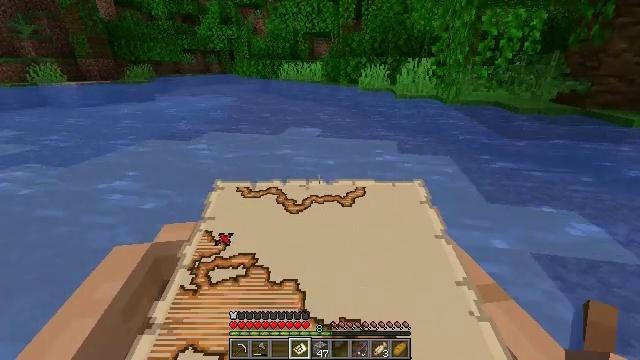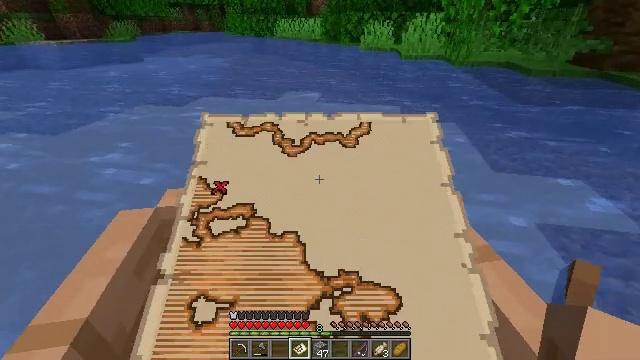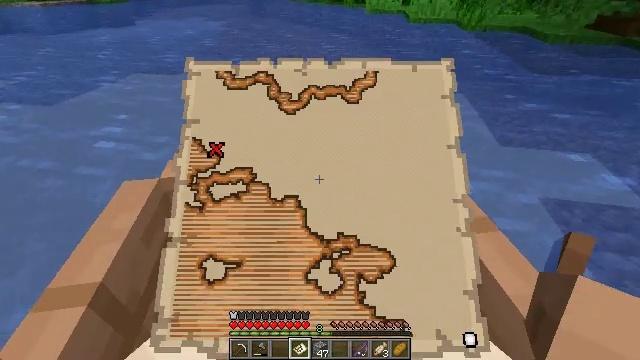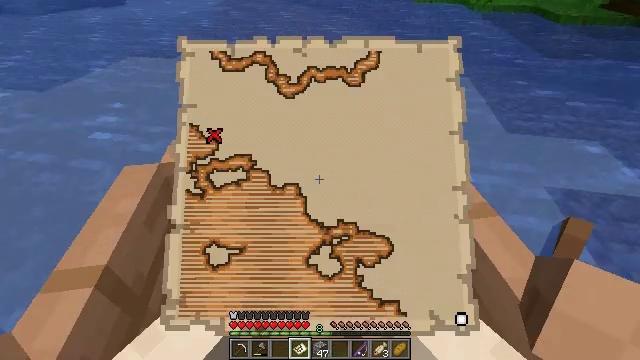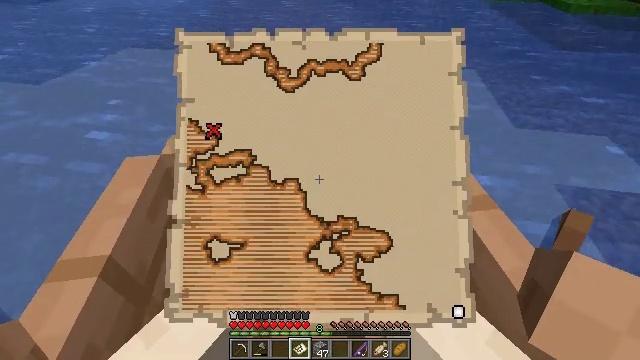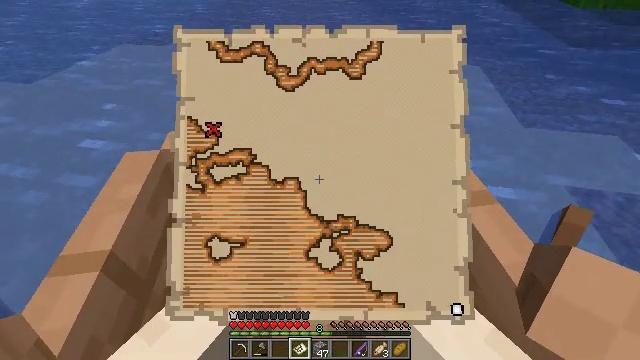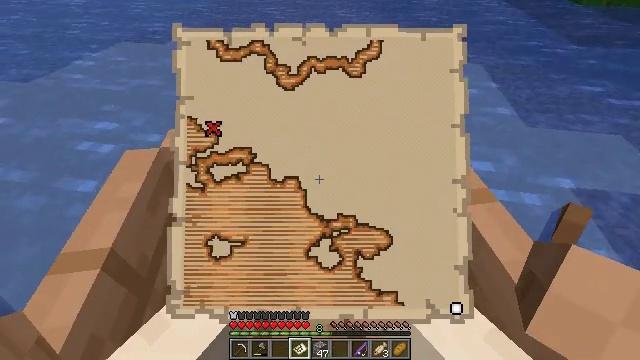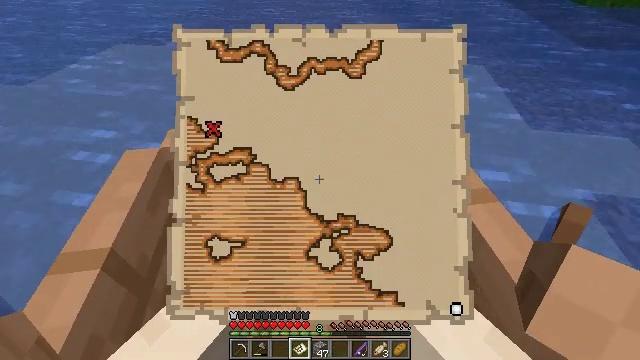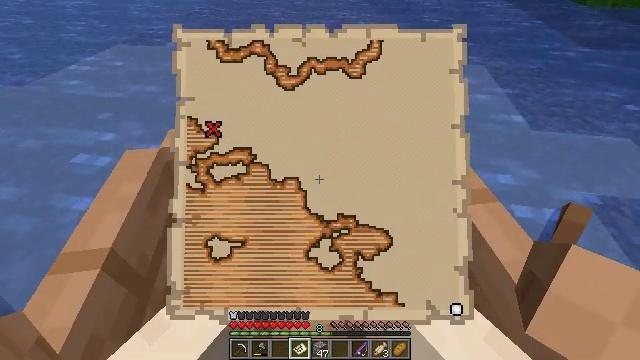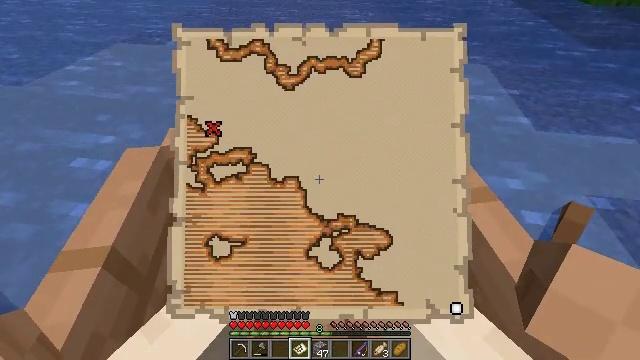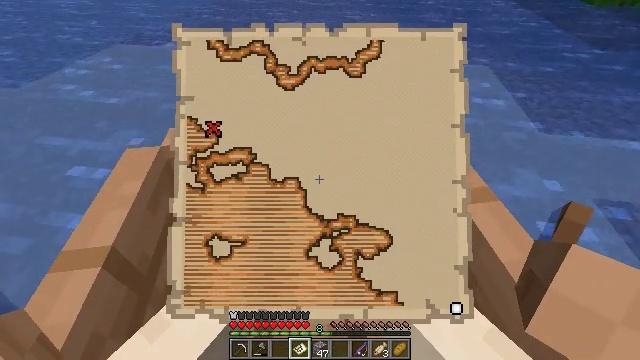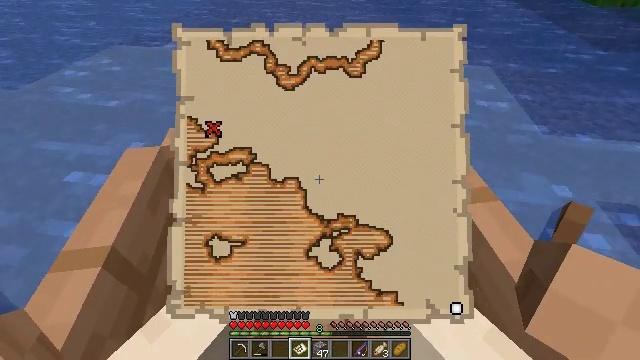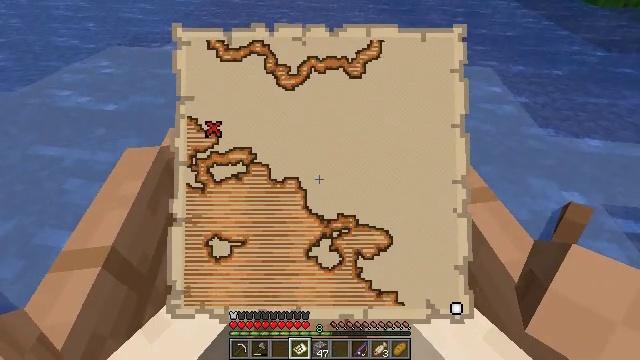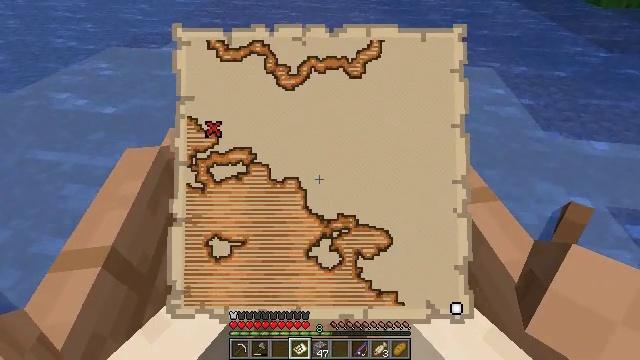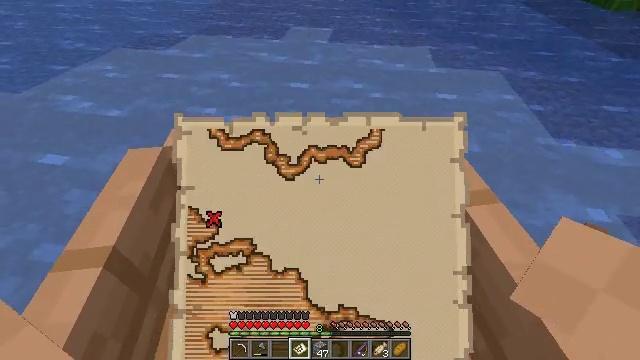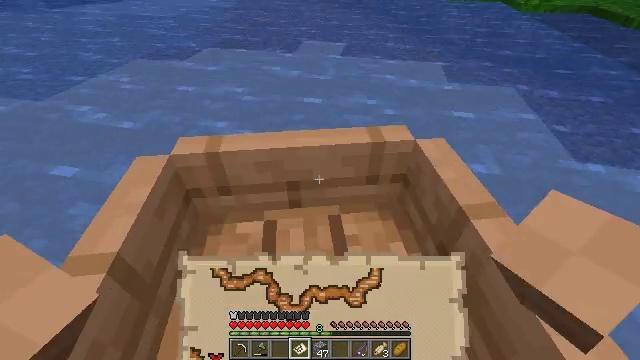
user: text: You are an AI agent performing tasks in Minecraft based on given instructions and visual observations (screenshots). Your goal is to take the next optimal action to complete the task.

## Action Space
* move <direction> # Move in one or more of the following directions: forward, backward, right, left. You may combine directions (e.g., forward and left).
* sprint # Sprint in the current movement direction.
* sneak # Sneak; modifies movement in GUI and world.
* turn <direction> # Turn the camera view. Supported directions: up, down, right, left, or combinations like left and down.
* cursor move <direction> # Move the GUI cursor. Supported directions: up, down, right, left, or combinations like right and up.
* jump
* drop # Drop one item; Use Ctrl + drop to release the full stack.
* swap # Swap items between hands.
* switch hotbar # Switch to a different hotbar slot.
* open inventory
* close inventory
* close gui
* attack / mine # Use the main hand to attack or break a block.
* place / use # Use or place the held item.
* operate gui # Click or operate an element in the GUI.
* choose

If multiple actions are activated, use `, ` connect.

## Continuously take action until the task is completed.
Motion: motion action
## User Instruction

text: Break the jungle leaves with your hand or shears.
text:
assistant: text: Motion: turn down
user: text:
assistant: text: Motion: turn down
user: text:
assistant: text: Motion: turn down
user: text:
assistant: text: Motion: turn down
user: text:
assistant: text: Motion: turn down
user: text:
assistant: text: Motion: no_op
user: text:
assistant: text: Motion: no_op
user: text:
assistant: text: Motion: no_op
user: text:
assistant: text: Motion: no_op
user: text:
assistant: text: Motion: no_op
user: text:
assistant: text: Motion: no_op
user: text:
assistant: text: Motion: no_op
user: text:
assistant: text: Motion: move forward and move left
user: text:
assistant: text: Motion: move forward and move left
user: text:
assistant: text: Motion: move forward and move left, turn left and up
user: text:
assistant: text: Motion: move forward and move left, turn left and up
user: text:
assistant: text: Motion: move forward and move left, turn left and up
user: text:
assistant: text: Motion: move forward and move left, turn left and up
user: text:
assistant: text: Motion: turn left and up
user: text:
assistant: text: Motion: turn left
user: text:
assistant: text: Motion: no_op
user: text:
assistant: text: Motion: no_op
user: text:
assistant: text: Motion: no_op
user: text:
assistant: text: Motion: no_op
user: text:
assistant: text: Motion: no_op
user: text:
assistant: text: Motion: no_op
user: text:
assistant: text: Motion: turn down
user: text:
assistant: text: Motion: turn right and down
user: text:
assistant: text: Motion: turn right and down
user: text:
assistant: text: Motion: turn right and down